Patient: sex F, age 71
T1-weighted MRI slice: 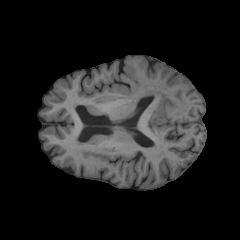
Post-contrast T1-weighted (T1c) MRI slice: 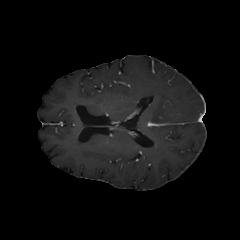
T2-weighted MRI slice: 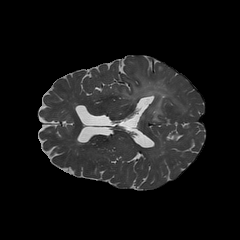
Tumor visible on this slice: yes
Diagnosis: Astrocytoma, IDH-mutant
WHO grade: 2